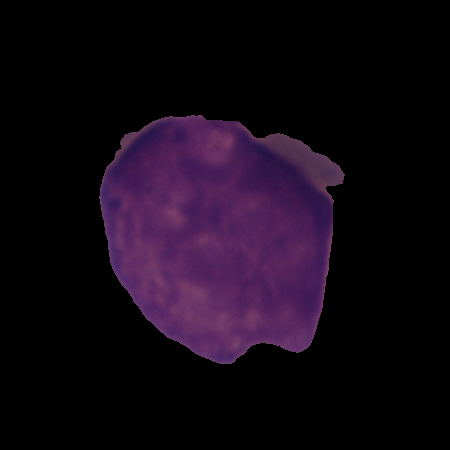
Label: cancer